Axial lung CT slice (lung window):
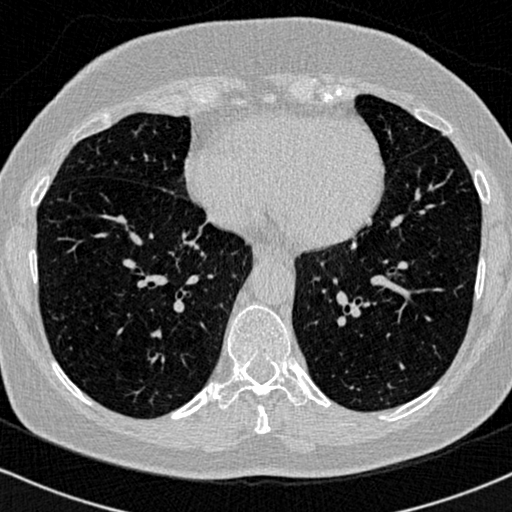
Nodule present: no